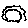
Label: cloud